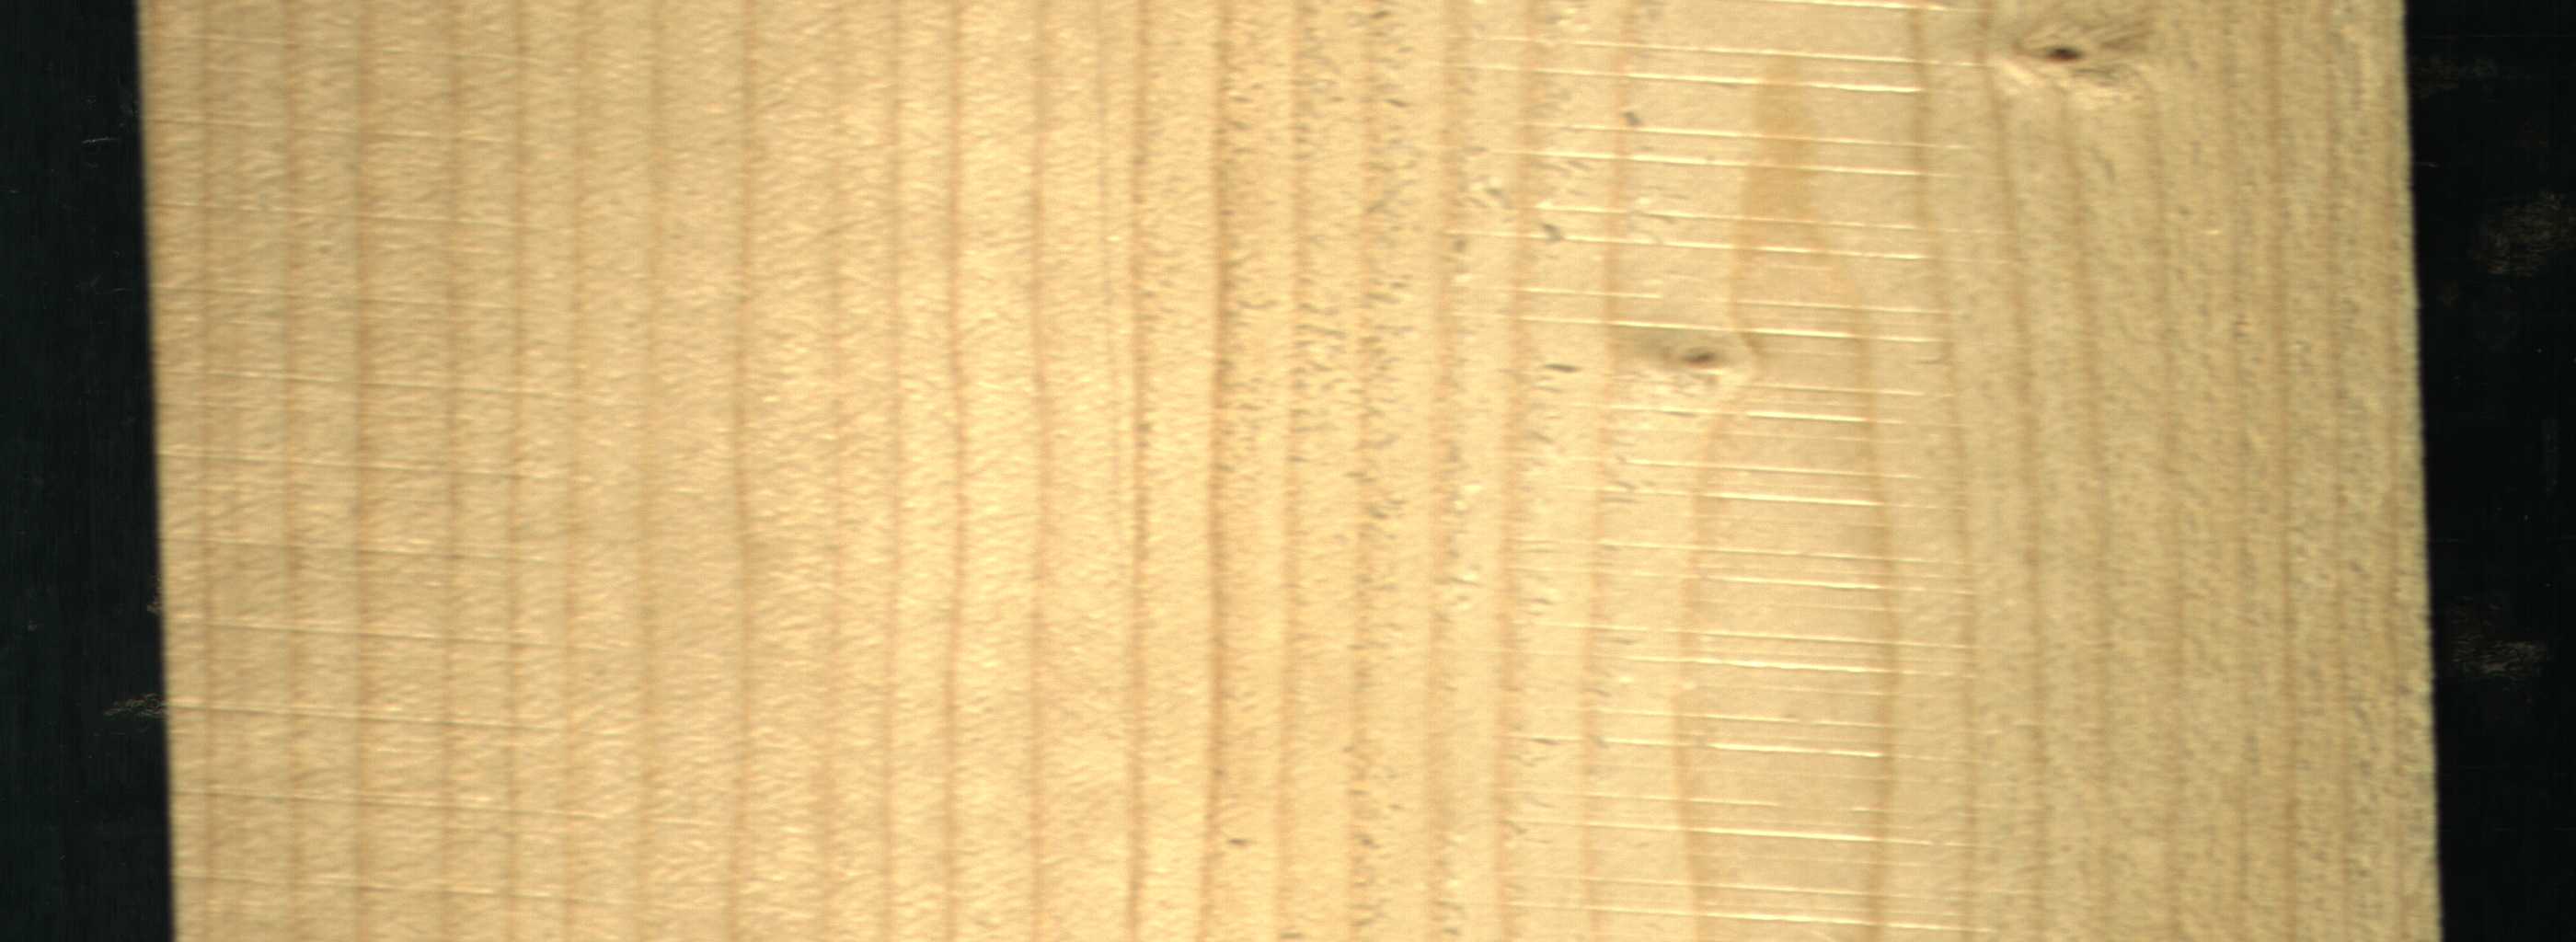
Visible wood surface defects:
Live_Knot